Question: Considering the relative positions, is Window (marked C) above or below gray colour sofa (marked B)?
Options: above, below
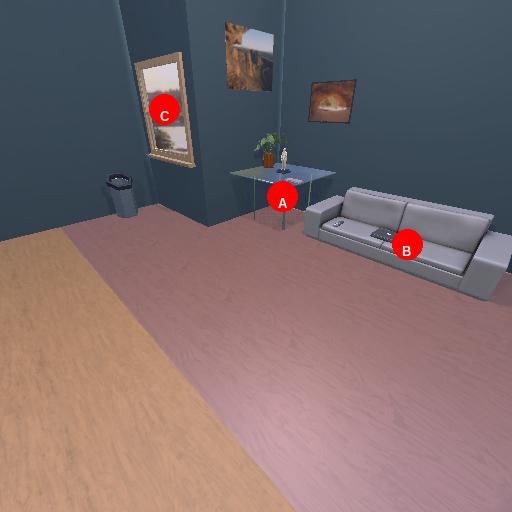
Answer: above